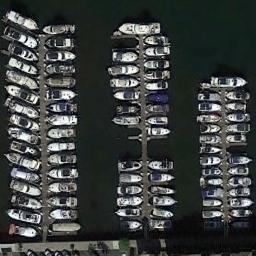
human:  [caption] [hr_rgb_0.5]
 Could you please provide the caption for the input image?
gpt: The harbor has lots of neatly docked boats and the color of the waters is dark green .

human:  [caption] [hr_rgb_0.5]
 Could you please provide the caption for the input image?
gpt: The left side of the harbor was full of boats .

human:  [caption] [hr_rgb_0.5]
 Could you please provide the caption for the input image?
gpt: Many yachts moored neatly on the sea side of the harbor .

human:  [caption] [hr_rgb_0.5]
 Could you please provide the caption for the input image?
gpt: Many ships are in the harbor .

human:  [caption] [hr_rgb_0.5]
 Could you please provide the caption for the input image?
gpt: There are many ships docked neatly at the harbor .